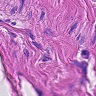
Metastatic tissue present: no